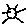
Label: sun